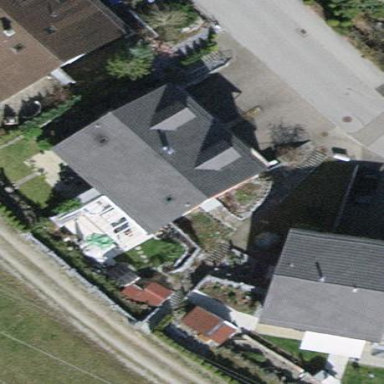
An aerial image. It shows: Building with tiled roof.